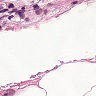
Metastatic tissue present: yes